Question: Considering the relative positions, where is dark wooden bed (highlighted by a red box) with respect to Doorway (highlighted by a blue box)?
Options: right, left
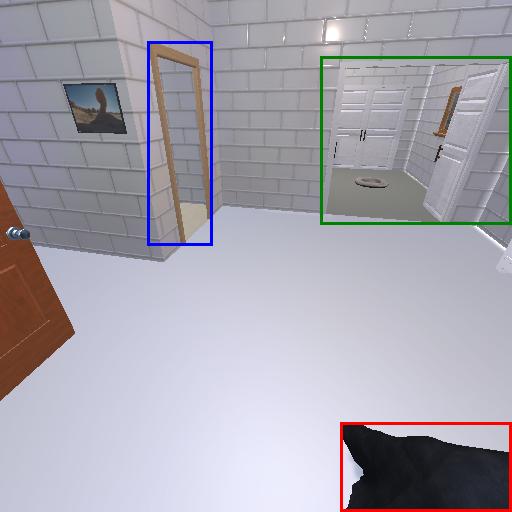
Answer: right